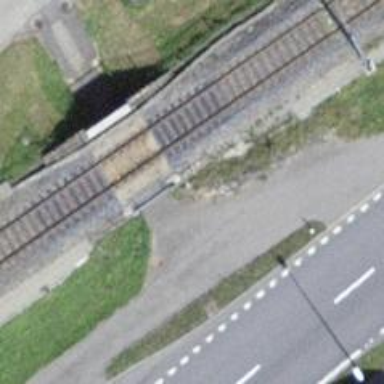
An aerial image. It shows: Tunnel footway.